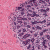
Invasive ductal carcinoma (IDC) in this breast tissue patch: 0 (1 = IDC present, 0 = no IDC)